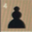
Piece: bP